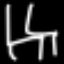
Label: chair